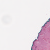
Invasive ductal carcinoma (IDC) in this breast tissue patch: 0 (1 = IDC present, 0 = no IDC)